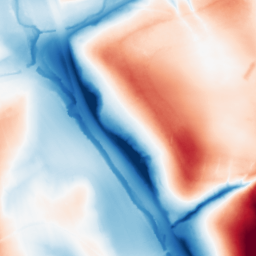
Category: classical
Decomposition family: gaussian_anisotropic
Decomposition parameters: sigma_x: 50
sigma_y: 10
Upsampling method: bilinear
Upsampling parameters: scale: 4
Upsampling scale: 4